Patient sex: F
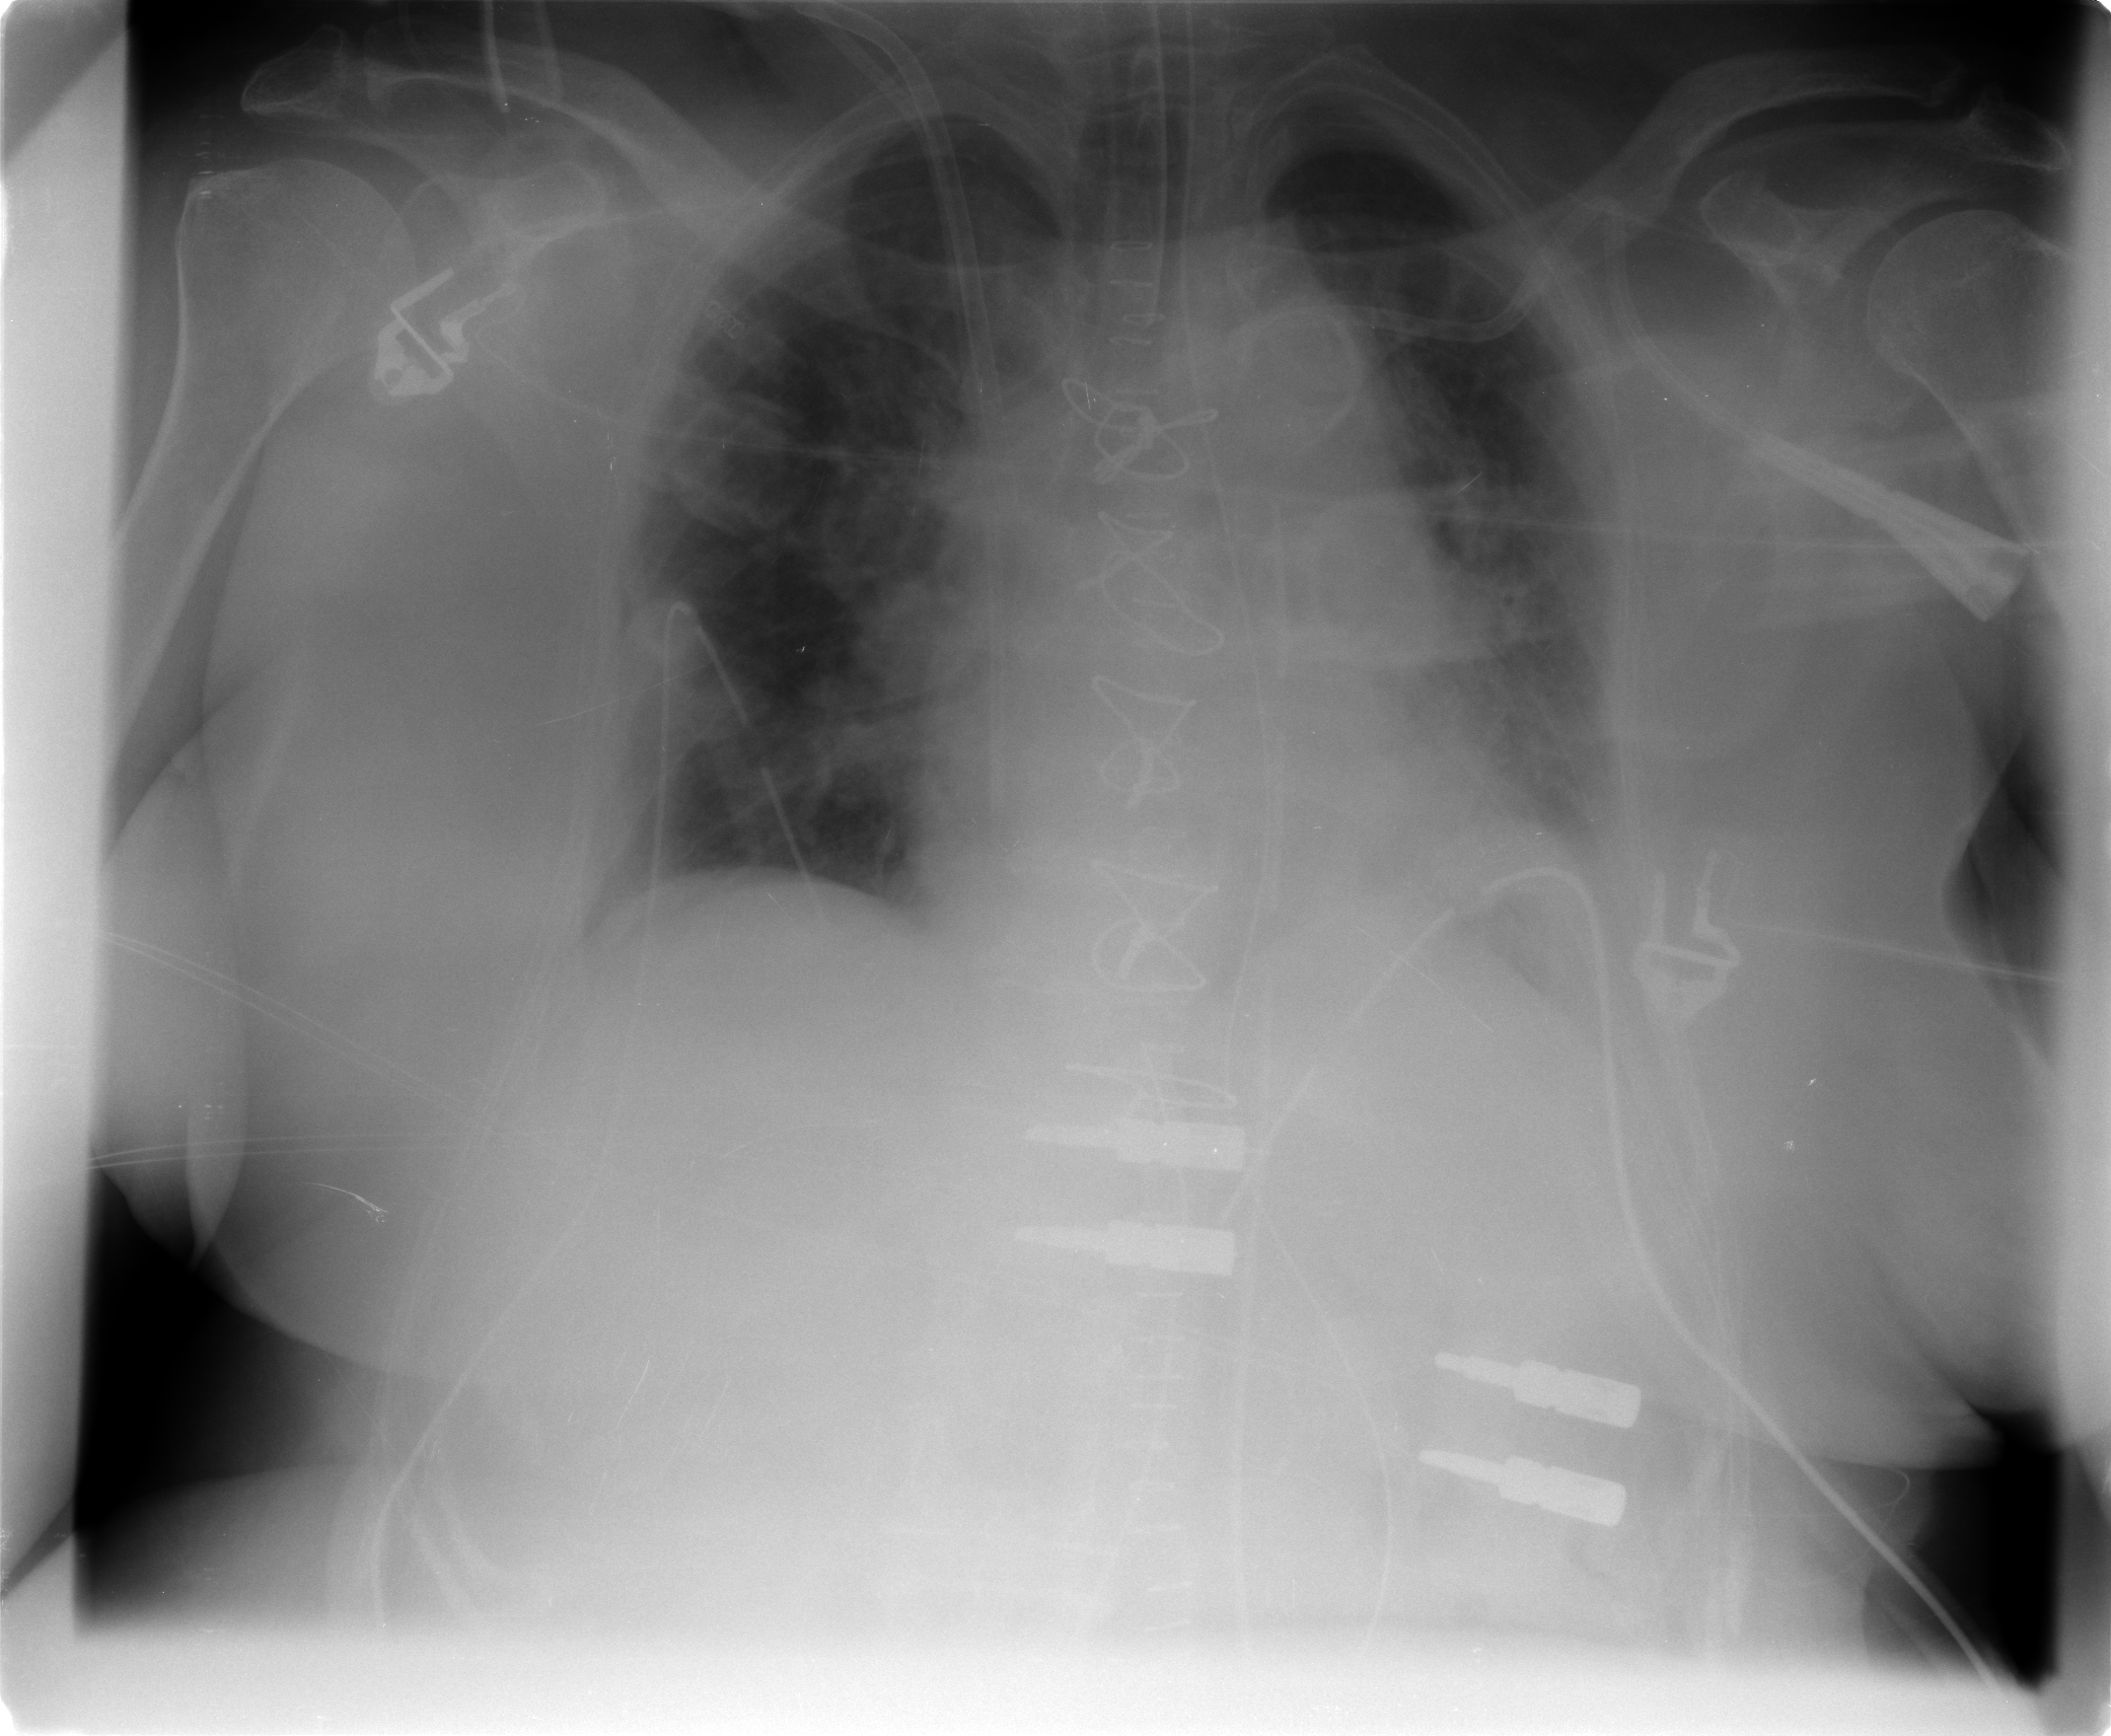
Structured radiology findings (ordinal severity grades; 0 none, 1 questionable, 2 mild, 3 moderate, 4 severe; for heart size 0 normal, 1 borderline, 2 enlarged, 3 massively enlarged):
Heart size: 2
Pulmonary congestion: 2
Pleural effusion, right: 0
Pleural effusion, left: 2
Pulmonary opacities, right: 1
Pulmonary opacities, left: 2
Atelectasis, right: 1
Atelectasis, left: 2